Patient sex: M
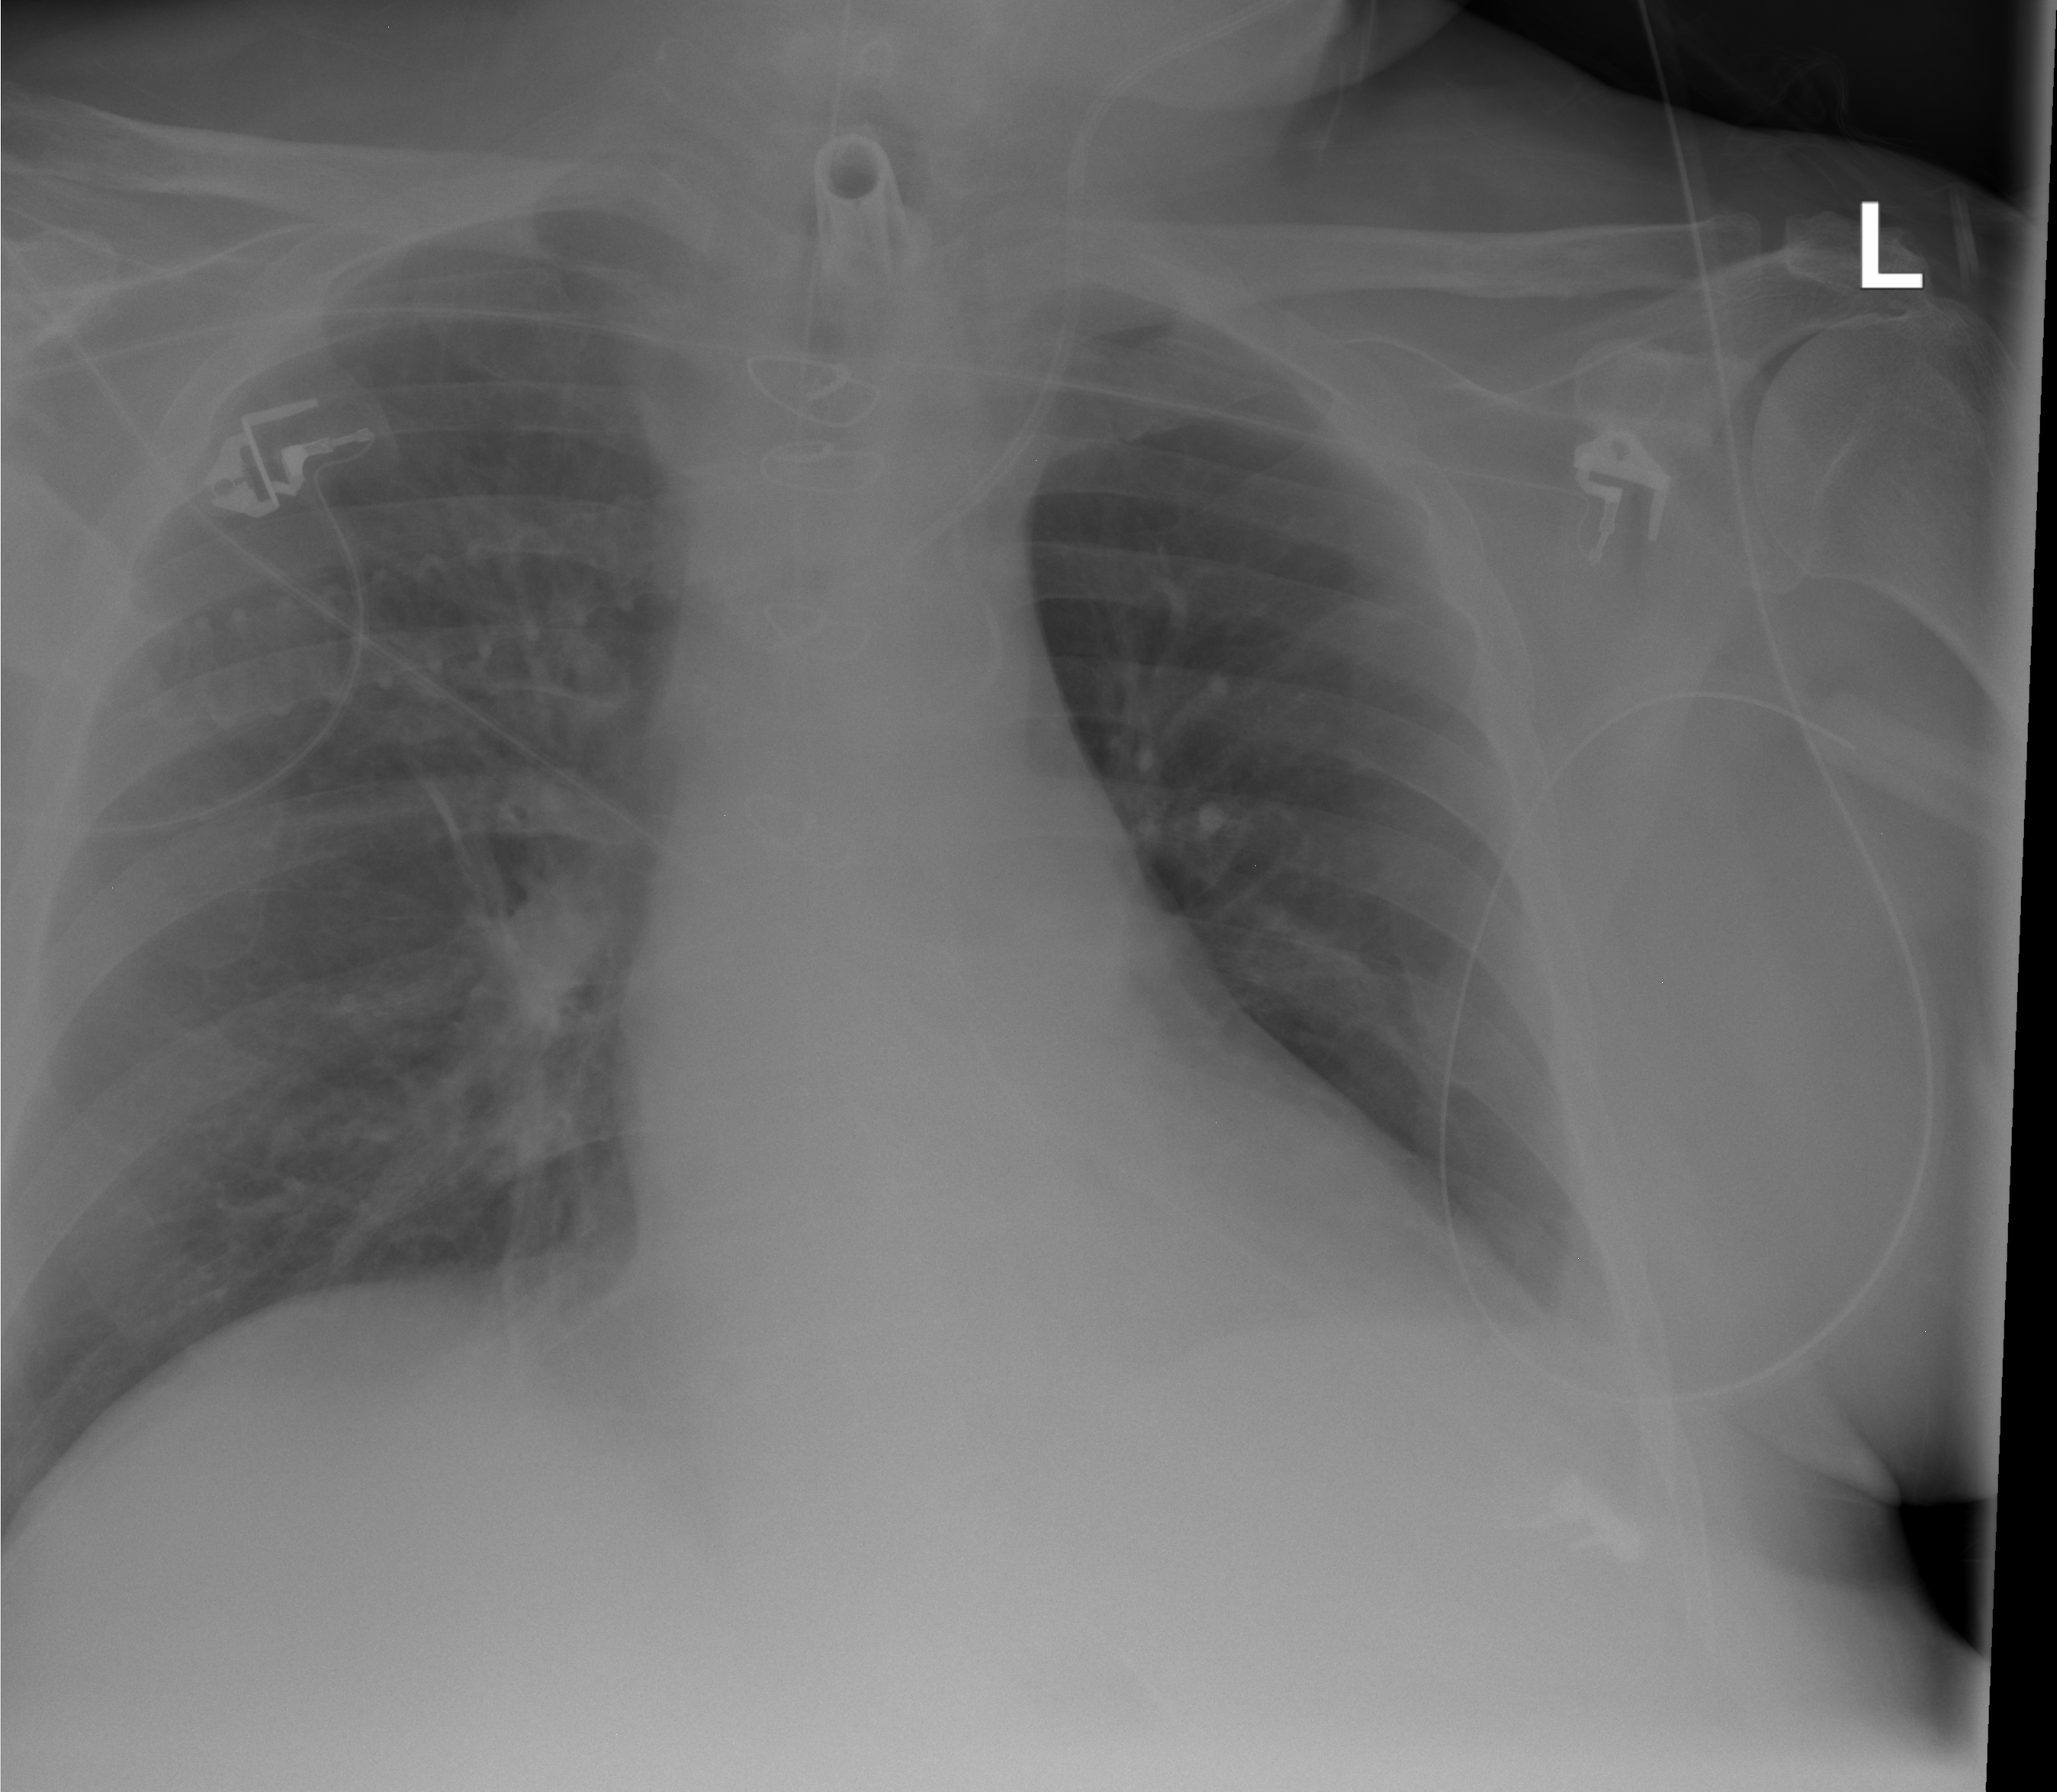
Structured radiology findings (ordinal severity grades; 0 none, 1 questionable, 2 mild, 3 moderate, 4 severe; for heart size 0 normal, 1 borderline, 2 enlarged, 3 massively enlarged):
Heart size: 0
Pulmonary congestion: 0
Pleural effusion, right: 0
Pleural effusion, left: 1
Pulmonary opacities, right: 2
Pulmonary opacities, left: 0
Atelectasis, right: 0
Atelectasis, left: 0